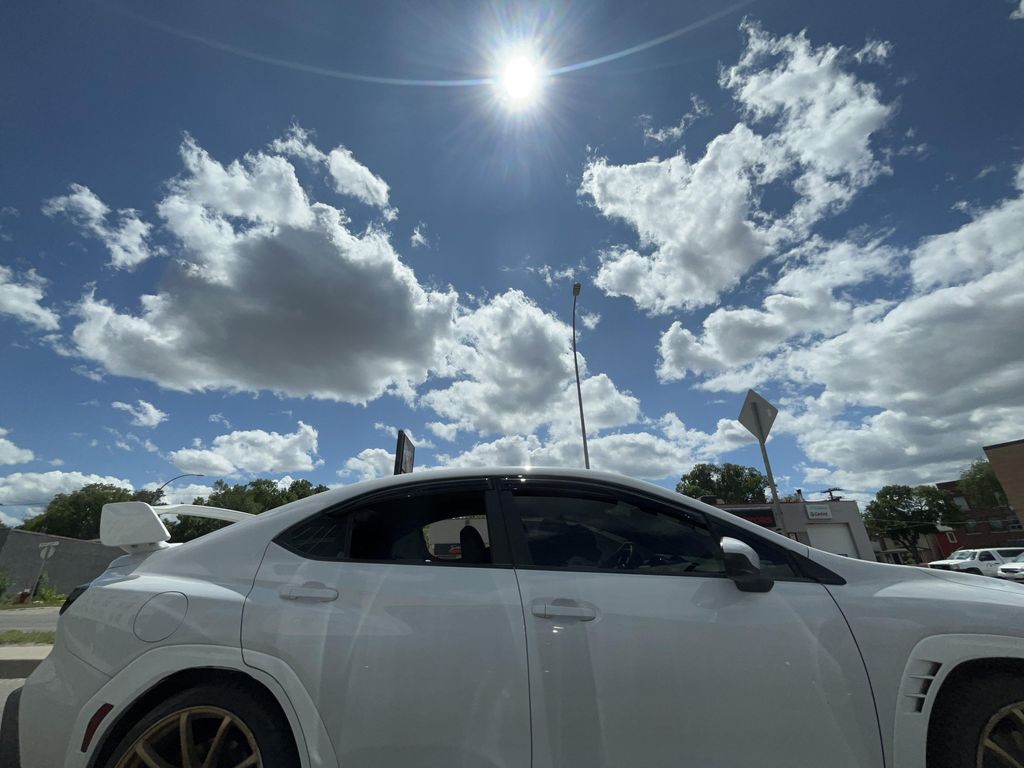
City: winnipeg